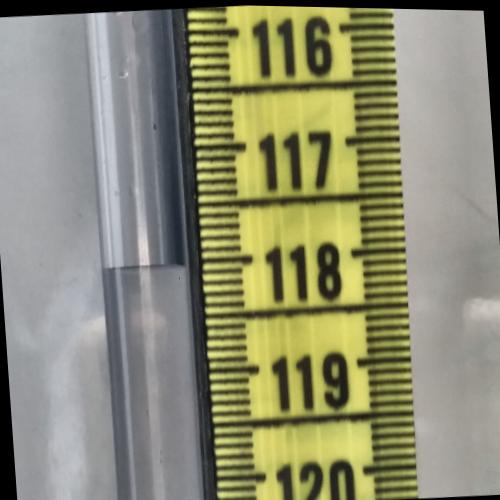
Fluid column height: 118.0 cm